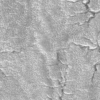
Label: not_dusty